Question: i want to use custom buttons instead of normal buttons in android.
how can i customize button without using image.
custom button like this:

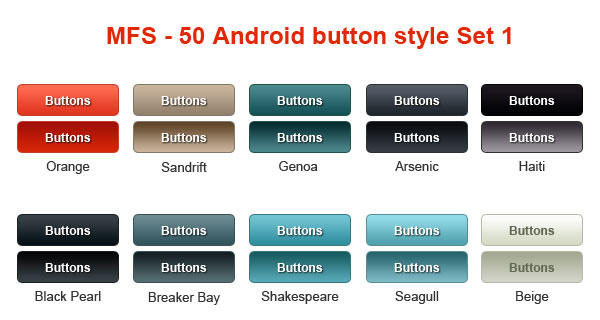
Answer: try below code:-
'''
<Button
android:id="@+id/action"
android:layout_width="0dp"
android:layout_height="match_parent"
android:layout_weight="3"
android:layout_margin="5dp"
android:background="@drawable/btn_click"
android:gravity="center"
android:textColor="@color/white"
android:textSize="12sp" />
'''
'''
<?xml version="1.0" encoding="utf-8"?>
<shape xmlns:android="http://schemas.android.com/apk/res/android" >
<stroke
android:width="1dp"
android:color="#000000" />
<gradient
android:angle="270"
android:centerColor="#1a000000"
android:endColor="#33000000"
android:startColor="@android:color/transparent" >
</gradient>
<corners android:radius="5dp" />
</shape>
'''
'''
<?xml version="1.0" encoding="utf-8"?>
<shape xmlns:android="http://schemas.android.com/apk/res/android" >
<stroke
android:color="#000000"
android:width="1dp"
/>
<gradient
android:angle="270"
android:centerColor="@android:color/transparent"
android:endColor="@android:color/transparent"
android:startColor="@android:color/transparent" >
</gradient>
<corners android:radius="5dp" />
</shape>
'''
'''
<?xml version="1.0" encoding="utf-8"?>
<selector xmlns:android="http://schemas.android.com/apk/res/android">
<item android:drawable="@drawable/btn_hover" android:state_pressed="true"/>
<item android:drawable="@drawable/btn"/>
</selector>
'''